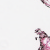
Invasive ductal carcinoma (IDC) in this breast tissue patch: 0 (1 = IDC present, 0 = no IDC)